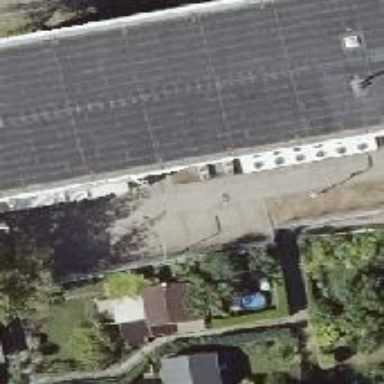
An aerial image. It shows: Service building with flat roof.